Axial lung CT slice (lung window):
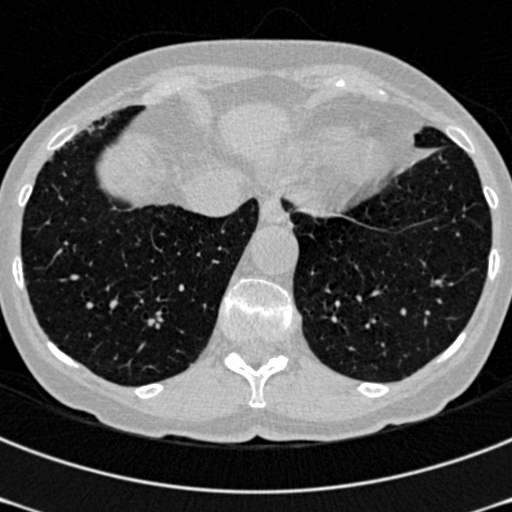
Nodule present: no